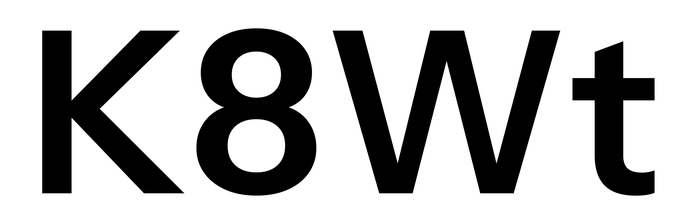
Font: InstrumentSans_SemiBold